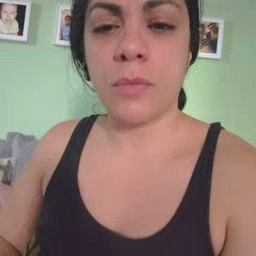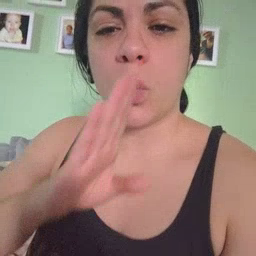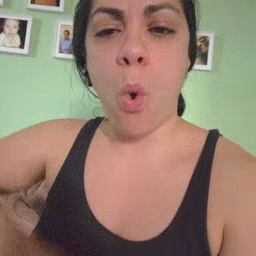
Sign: quiet